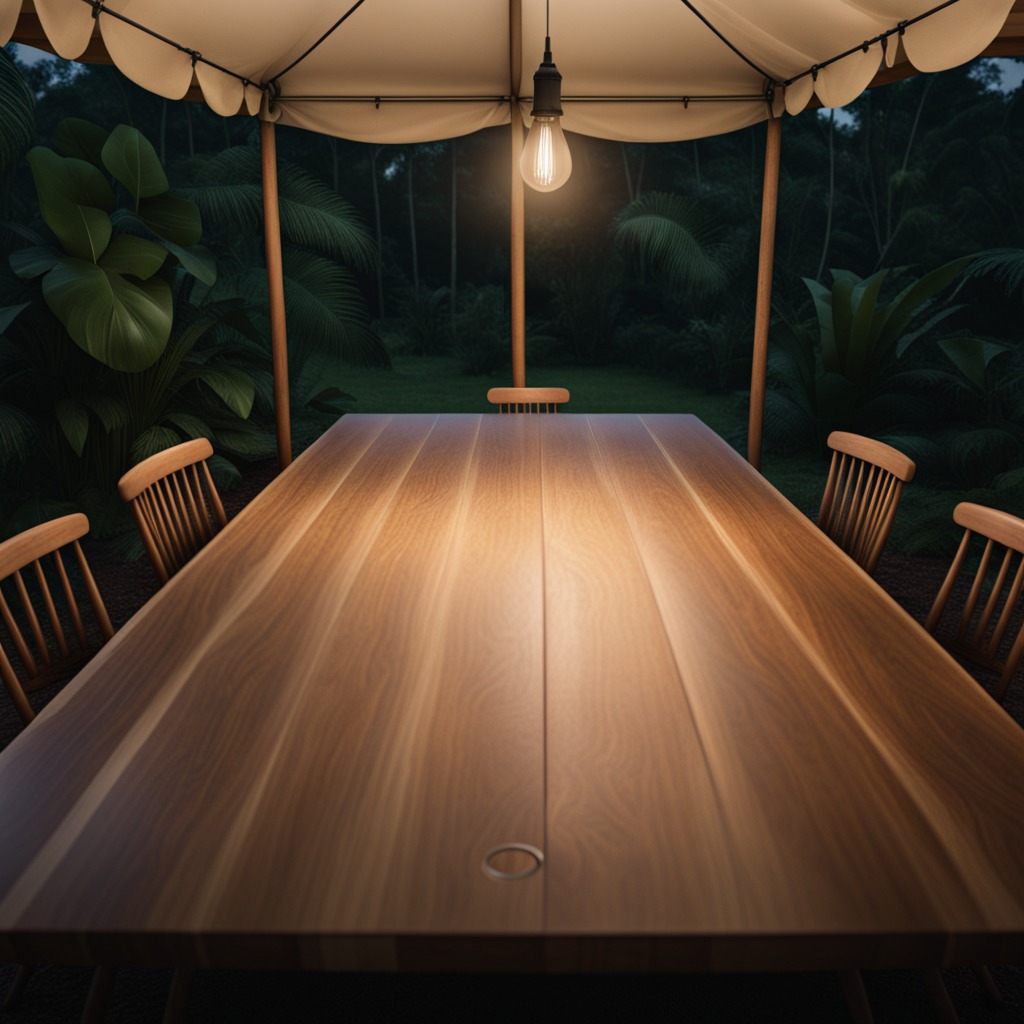
A rubber O-ring is lying on a wooden table inside a jungle field workshop tent at night.